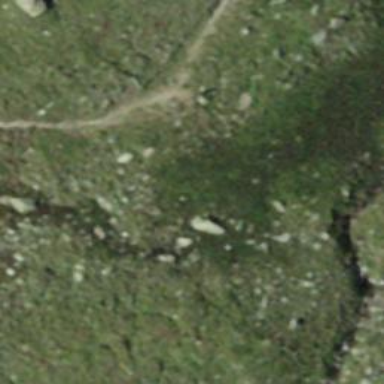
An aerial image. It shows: Path with ford.